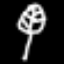
Label: leaf